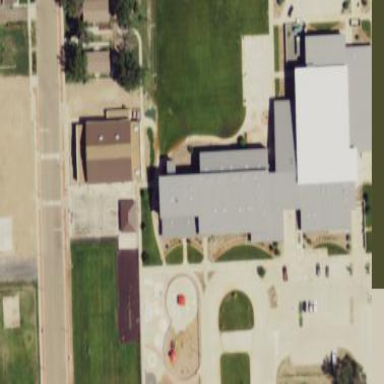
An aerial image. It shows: School building.